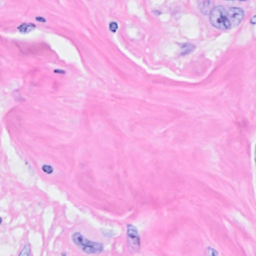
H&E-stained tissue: Breast